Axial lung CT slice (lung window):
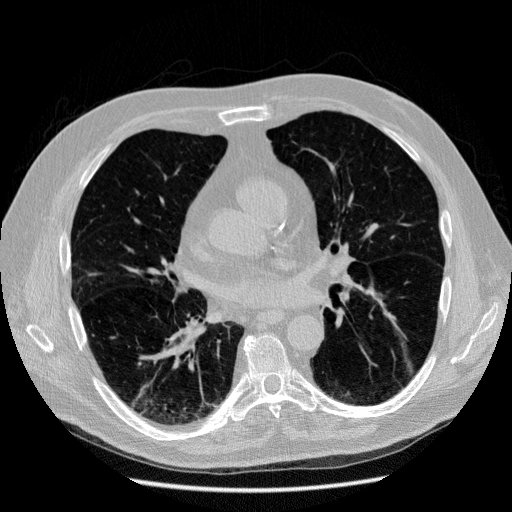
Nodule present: no